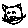
Label: cat